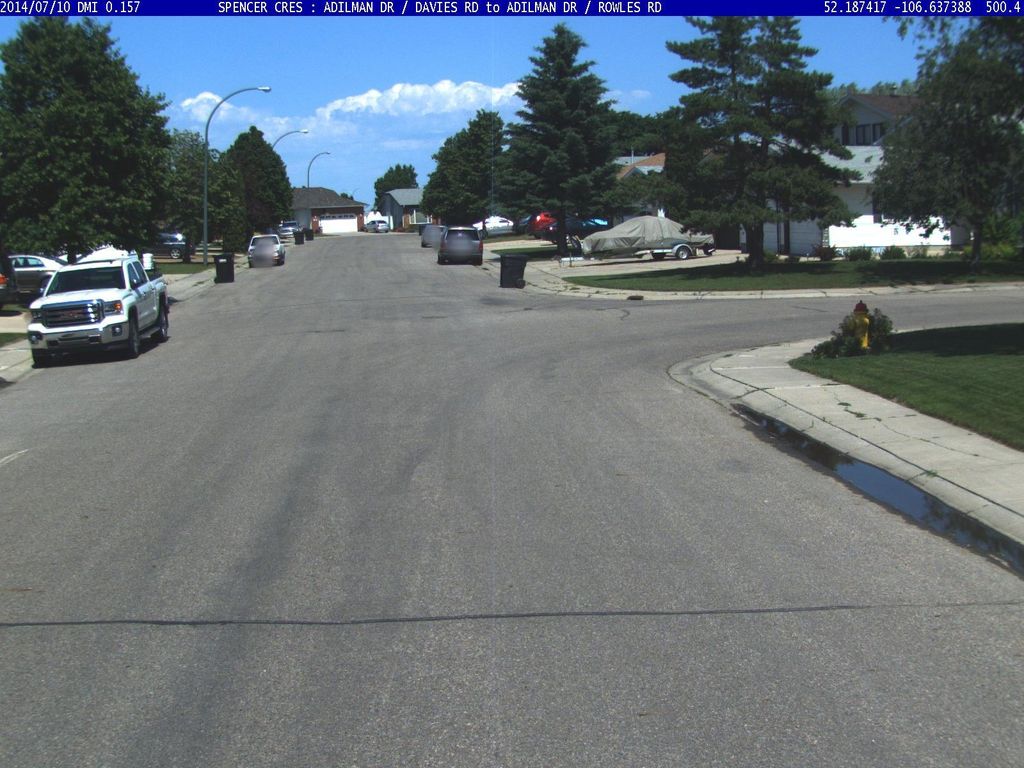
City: saskatoon